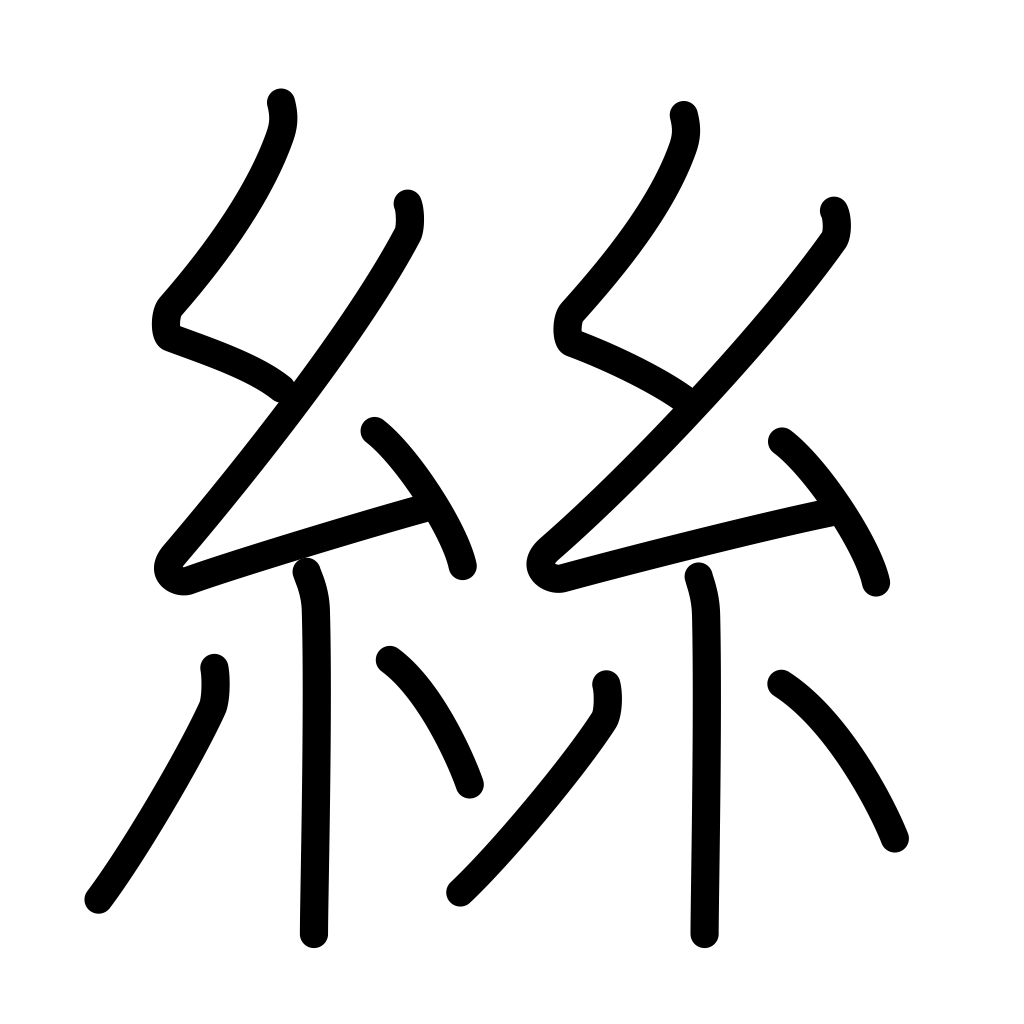
Meaning: thread